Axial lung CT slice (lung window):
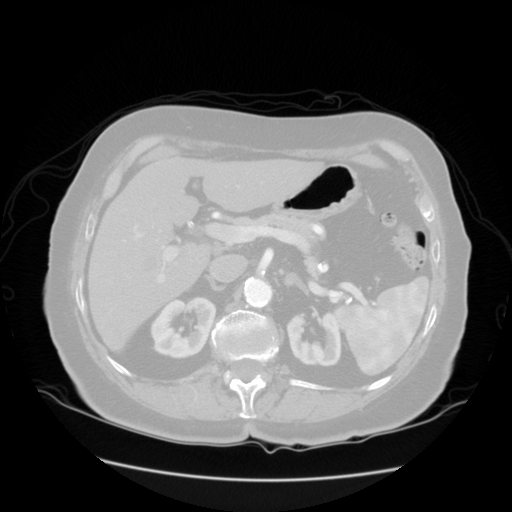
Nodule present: no